Question: I'm trying to bin a symmetric matrix with irregular intervals in R but am not sure how to proceed. My ideas are:
- - -
Here's an example of what I'm trying to do:
'''
set.seed(42)
# symmetric matrix
a <- matrix(rpois(1e4, 2), 100)
a[upper.tri(a)] <- t(a)[upper.tri(a)]
image(x=1:100, y=1:100, a, asp=1, frame=F, axes=F)
# vector of irregular breaks for binning
breaks <- c(12, 14, 25, 60, 71, 89)
# white line show the desired bins
abline(h=breaks-.5, lwd=2, col="white")
abline(v=breaks-.5, lwd=2, col="white")
'''

(The aim being that each rectangle drawn above be filled according to the sum of values within it.) I'd appreciate any pointers of how best to approach this.
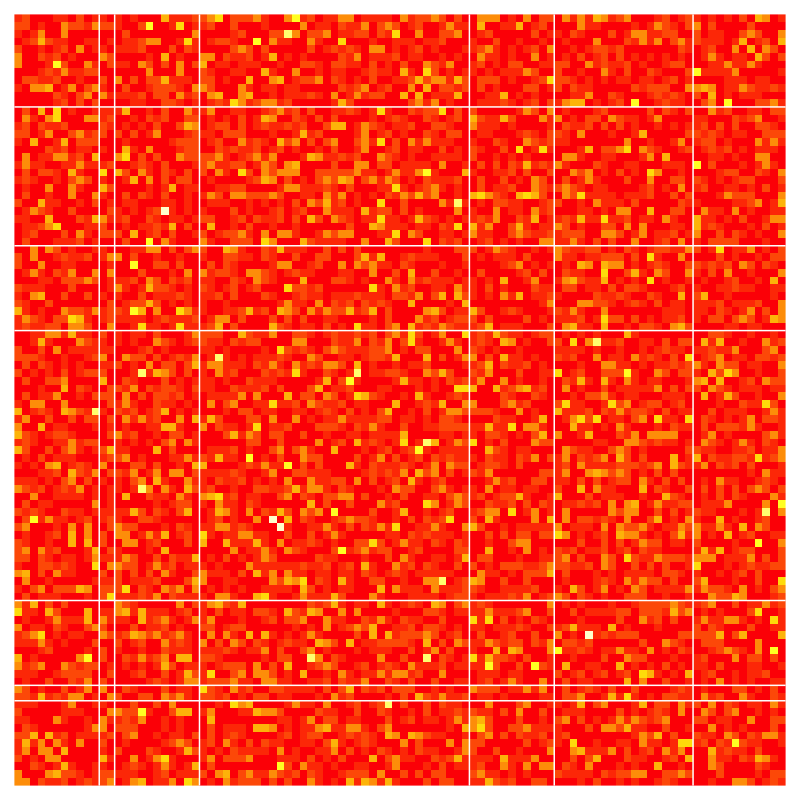
Answer: <URL> provides a great starting point using 'tapply':
'''
b <- melt(a)
bb <- with(b, tapply(value,
list(
y=cut(Var1, breaks=c(0, breaks, Inf), include.lowest=T),
x=cut(Var2, breaks=c(0, breaks, Inf), include.lowest=T)
),
sum)
)
bb
# x
# y [0,12] (12,14] (14,25] (25,60] (60,71] (71,89] (89,Inf]
# [0,12] 297 48 260 825 242 416 246
# (12,14] 48 3 43 141 46 59 33
# (14,25] 260 43 261 794 250 369 240
# (25,60] 825 141 794 2545 730 1303 778
# (60,71] 242 46 250 730 193 394 225
# (71,89] 416 59 369 1303 394 597 369
# (89,Inf] 246 33 240 778 225 369 230
'''
These can then be plotted as rectangular bins using a base plot and 'rect' -- i.e.:
'''
library("reshape2")
library("magrittr")
bsq <- melt(bb)
# convert range notation to numerics
getNum <- . %>%
# rm brackets
gsub("\[|\(|\]|\)", "", .) %>%
# split digits and convert
strsplit(",") %>%
unlist %>% as.numeric
y <- t(sapply(bsq[,1], getNum))
x <- t(sapply(bsq[,2], getNum))
# normalise bin intensity by area
bsq$size <- (y[,2] - y[,1]) * (x[,2] - x[,1])
bsq$norm <- bsq$value / bsq$size
# draw rectangles on top of empty plot
plot(1:100, 1:100, type="n", frame=F, axes=F)
rect(ybottom=y[,1], ytop=y[,2],
xleft=x[,1], xright=x[,2],
col=rgb(colorRamp(c("white", "steelblue4"))(bsq$norm / max(bsq$norm)),
alpha=255*(bsq$norm / max(bsq$norm)), max=255),
border="white")
'''